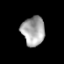
Tissue: prostate
Cell type: Epithelial cells
Senescence score: 0.2866
Nuclear area (px): 652
Mean DAPI intensity: 168.037